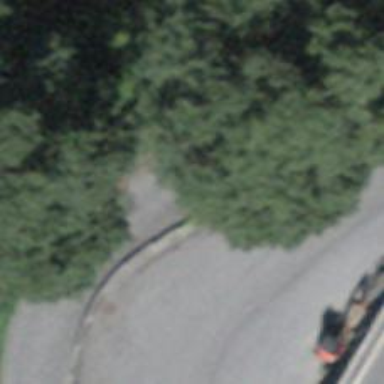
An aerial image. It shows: Retaining wall.